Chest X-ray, PA view. Patient: 38 years old, sex F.
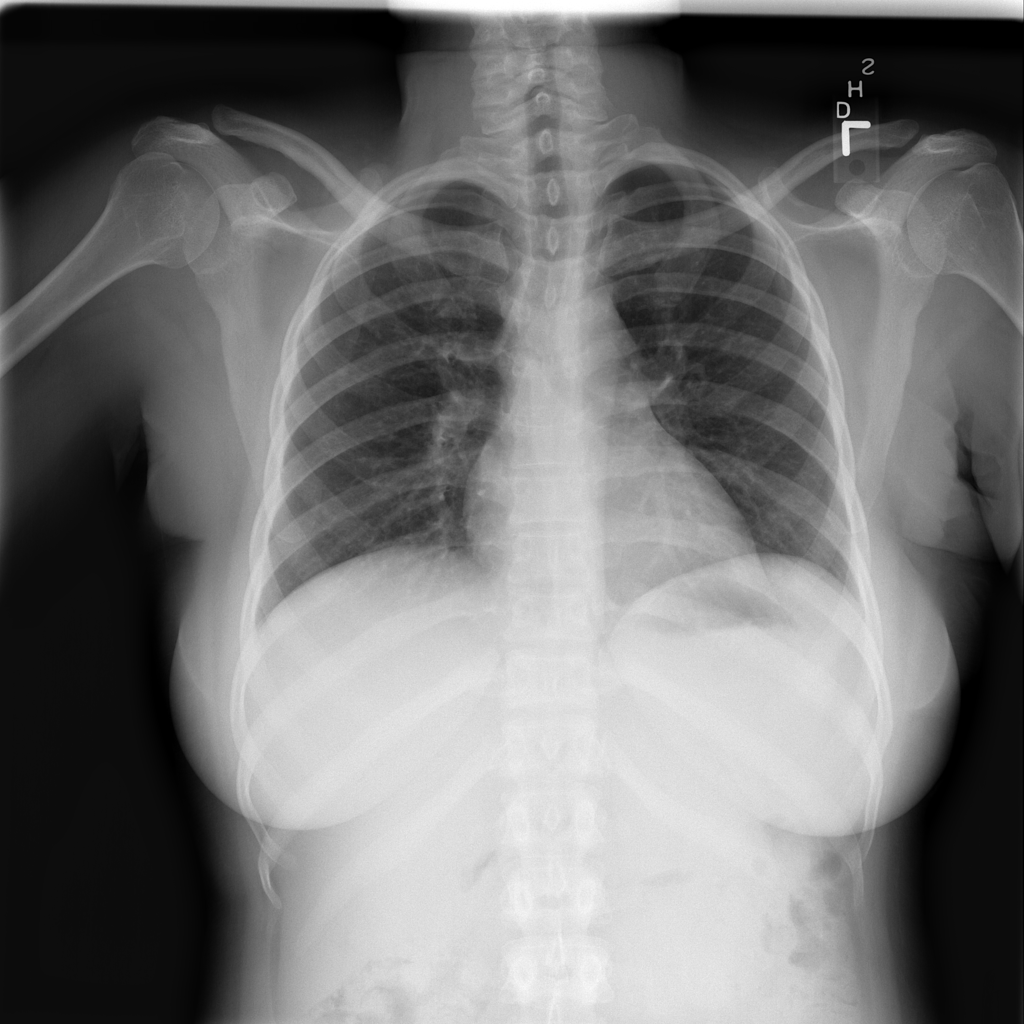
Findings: No Finding